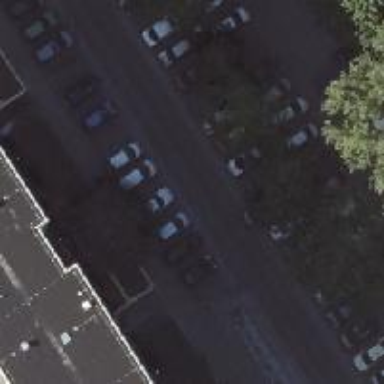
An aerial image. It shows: Street-side parking with fine gravel surface.